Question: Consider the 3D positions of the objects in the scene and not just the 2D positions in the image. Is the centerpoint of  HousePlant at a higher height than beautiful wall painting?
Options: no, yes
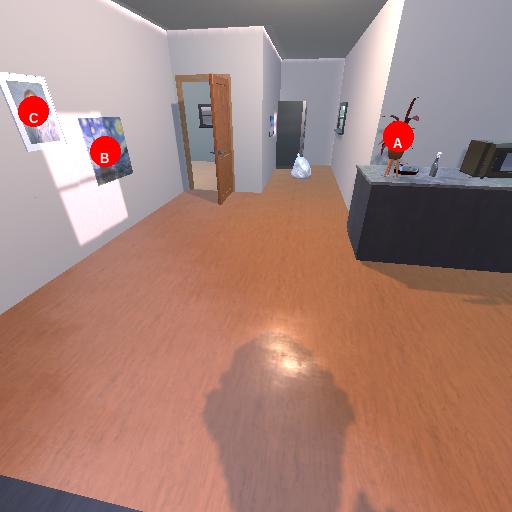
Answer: no